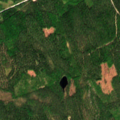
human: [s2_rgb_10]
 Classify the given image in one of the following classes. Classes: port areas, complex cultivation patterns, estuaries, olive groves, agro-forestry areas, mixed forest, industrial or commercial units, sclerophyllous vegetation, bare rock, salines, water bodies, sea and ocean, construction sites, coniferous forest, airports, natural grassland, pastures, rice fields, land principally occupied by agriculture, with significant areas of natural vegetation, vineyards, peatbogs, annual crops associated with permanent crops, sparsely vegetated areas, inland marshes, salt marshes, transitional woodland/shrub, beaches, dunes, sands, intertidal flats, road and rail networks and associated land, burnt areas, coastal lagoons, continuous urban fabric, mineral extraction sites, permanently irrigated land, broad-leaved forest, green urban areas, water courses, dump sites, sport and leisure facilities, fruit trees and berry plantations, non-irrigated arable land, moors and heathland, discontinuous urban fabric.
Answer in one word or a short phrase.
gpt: coniferous forest, mixed forest